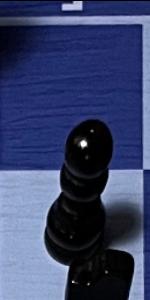
Label: Pawn_Black